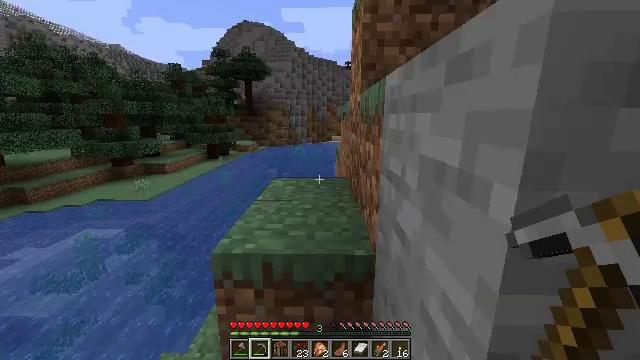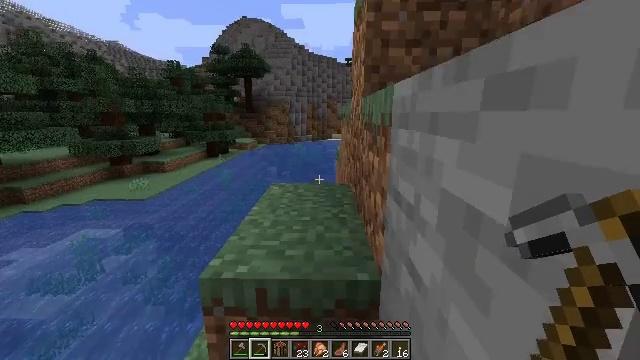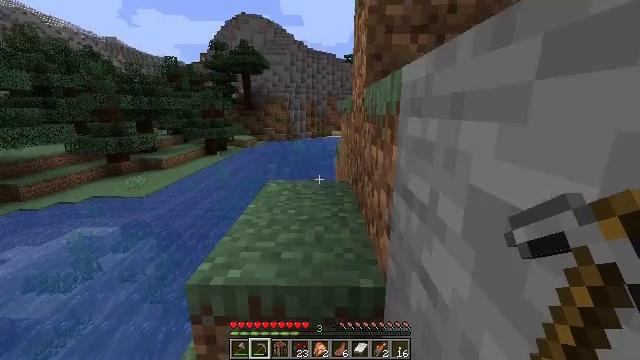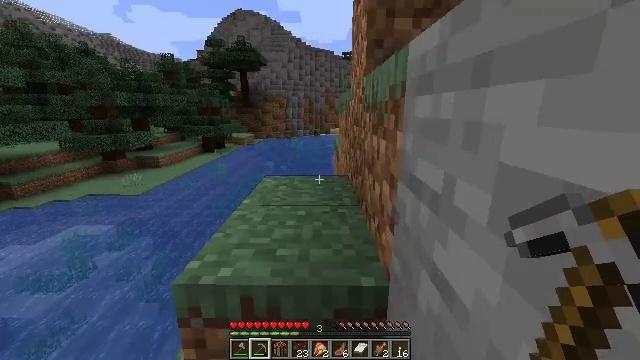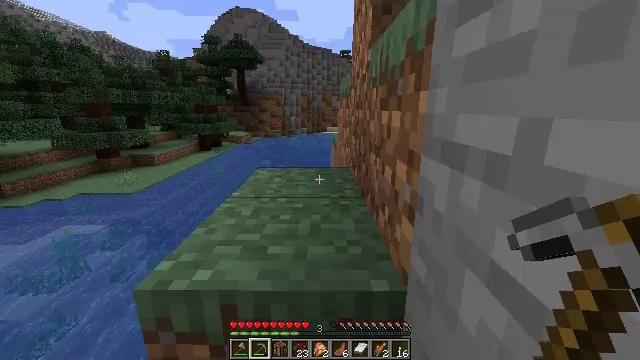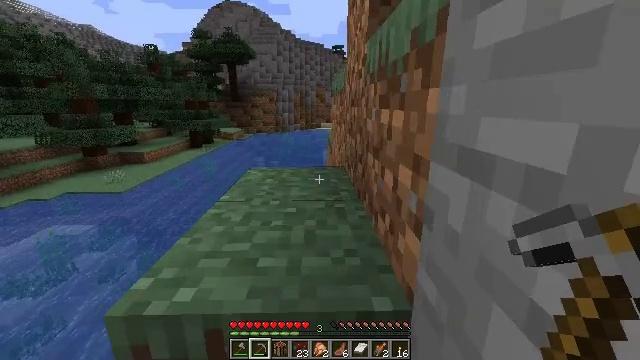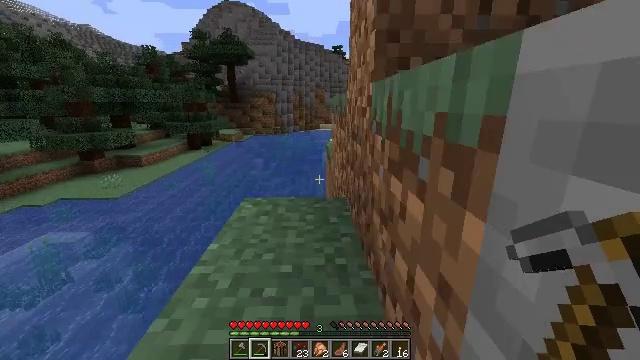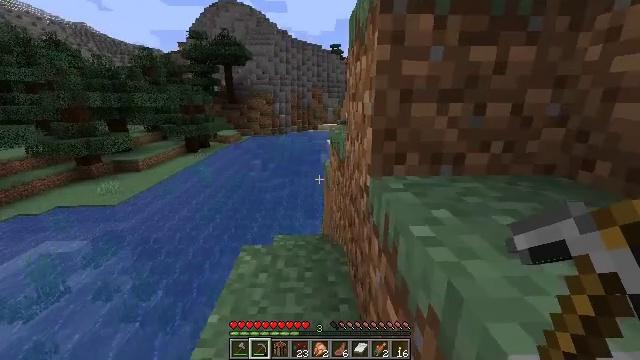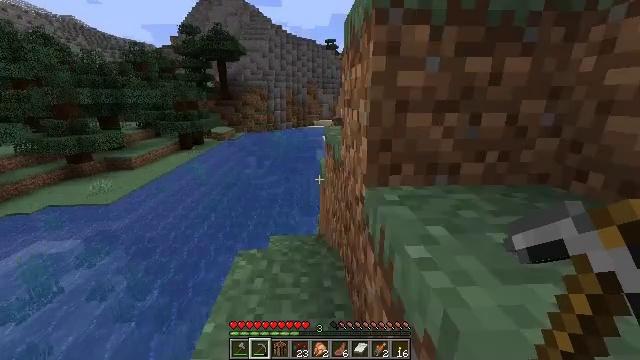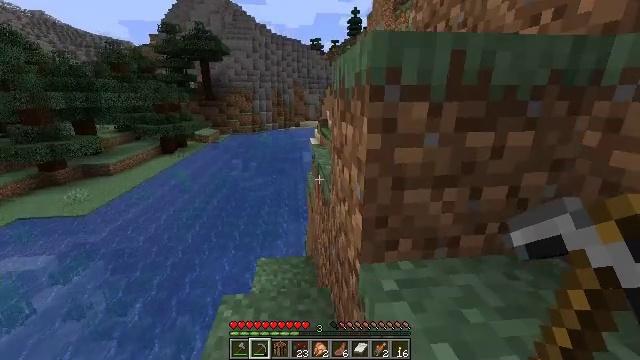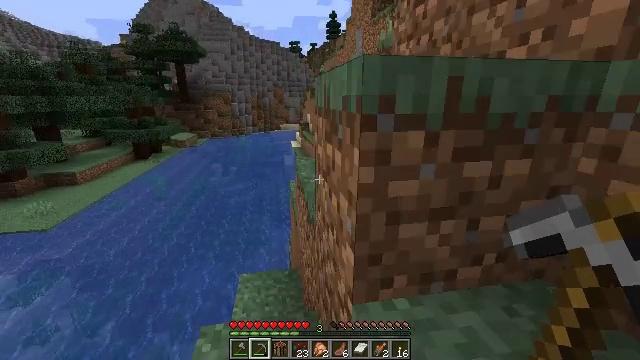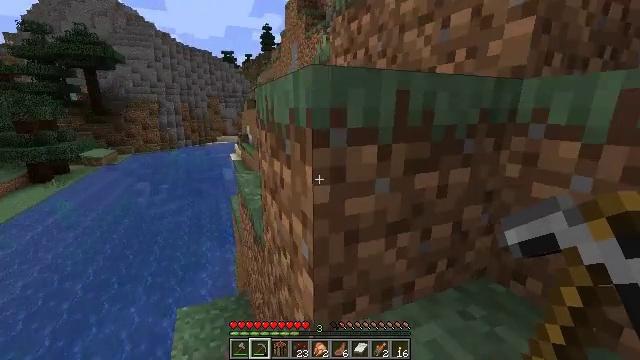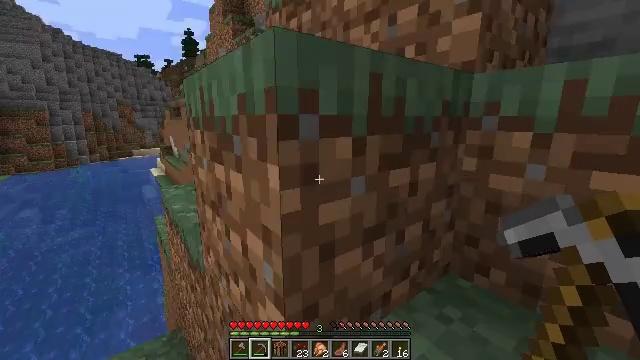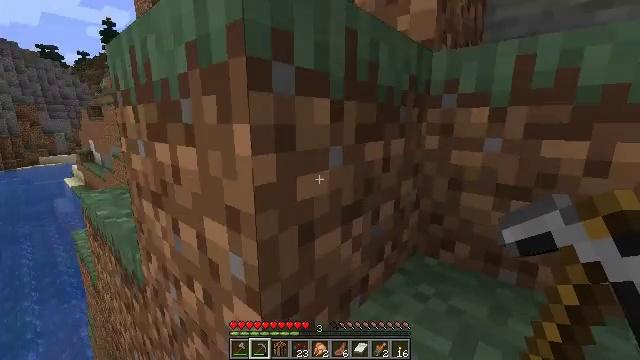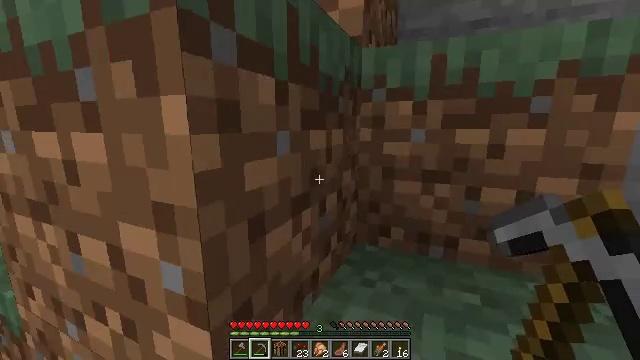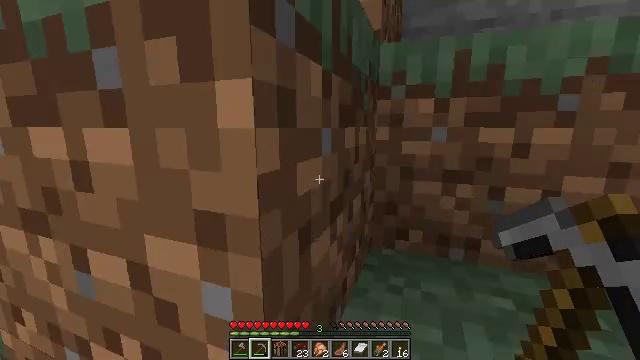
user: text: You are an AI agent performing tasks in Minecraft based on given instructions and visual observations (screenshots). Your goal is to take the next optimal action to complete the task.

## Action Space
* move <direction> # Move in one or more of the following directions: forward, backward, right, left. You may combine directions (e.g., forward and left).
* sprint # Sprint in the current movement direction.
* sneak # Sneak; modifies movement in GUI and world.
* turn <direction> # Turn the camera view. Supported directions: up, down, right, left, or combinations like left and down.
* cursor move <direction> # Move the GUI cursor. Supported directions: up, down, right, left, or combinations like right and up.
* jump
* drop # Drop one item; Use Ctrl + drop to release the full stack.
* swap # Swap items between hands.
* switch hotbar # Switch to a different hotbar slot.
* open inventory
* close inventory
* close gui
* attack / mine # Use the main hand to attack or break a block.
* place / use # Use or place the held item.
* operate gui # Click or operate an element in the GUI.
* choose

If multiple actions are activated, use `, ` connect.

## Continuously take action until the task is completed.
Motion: motion action
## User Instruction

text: Break the dandelion to obtain it.
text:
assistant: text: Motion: move forward, jump
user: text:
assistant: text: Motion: move forward, jump
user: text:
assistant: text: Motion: move forward and move right, jump
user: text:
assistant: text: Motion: move forward and move right, jump
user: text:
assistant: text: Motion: move forward and move right, turn right, jump
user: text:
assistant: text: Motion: move forward, jump
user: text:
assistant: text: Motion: move forward, jump
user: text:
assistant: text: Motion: move forward, turn right, jump
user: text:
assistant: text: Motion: move forward, turn right, jump
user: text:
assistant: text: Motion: move forward, turn right, jump
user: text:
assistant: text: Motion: move forward, turn right and up, jump
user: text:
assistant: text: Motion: move forward, turn right and up, jump
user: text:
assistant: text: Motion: move forward, turn right, jump
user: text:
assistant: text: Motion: move forward and move right, turn right, jump
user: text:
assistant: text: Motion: move forward and move right, turn right, jump
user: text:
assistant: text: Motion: move forward and move right, jump
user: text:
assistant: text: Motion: move forward and move right, jump
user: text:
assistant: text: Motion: move forward and move right, turn left, jump
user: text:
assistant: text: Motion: move forward and move right, turn left and up, jump
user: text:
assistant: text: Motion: move forward and move right, turn left and up, jump
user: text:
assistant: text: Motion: move forward and move right, turn left, jump
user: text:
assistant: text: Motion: move forward and move right, turn left, jump
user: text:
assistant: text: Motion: move forward, turn left, jump
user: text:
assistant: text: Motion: move forward, jump
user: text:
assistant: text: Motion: move forward, jump
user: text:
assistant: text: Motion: move forward, jump
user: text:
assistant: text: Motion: move forward, jump
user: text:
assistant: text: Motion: move forward, jump
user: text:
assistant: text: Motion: move forward, jump
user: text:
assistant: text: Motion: move forward, turn right, jump